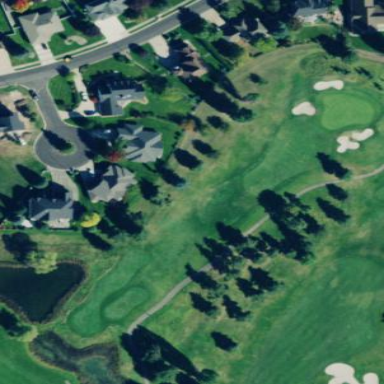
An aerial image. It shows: Grassy area designated as golf fairway.